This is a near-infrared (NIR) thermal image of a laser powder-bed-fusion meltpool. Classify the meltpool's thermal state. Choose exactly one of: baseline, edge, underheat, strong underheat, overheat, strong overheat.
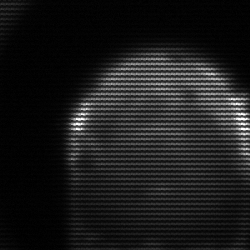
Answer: edge